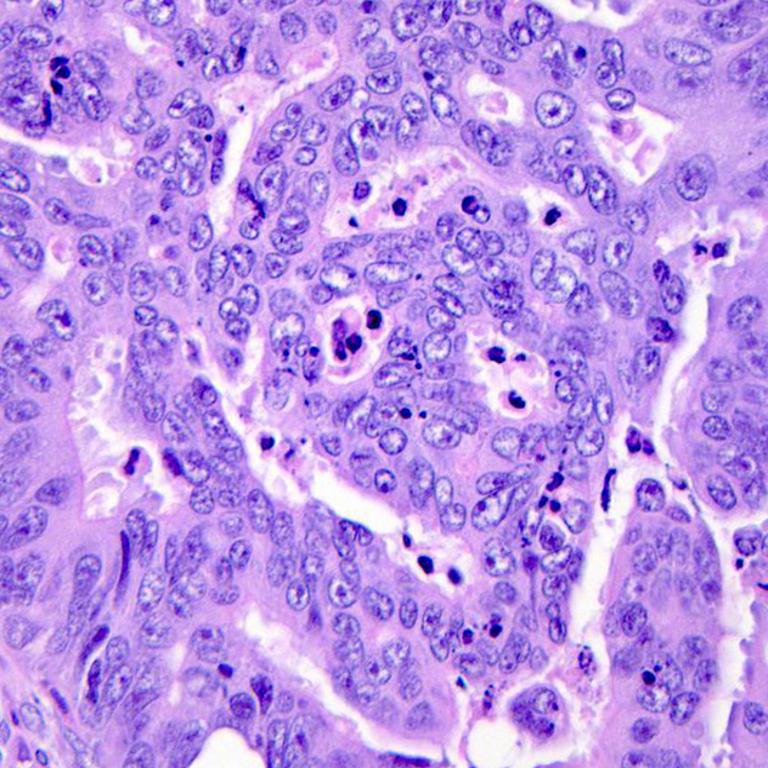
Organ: colon
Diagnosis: adenocarcinomas